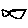
Label: fish